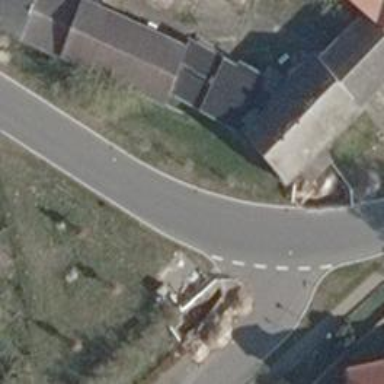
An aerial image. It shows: Asphalt road classified as tertiary.